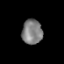
Tissue: prostate
Cell type: T cells
Senescence score: 0.3535
Nuclear area (px): 498
Mean DAPI intensity: 127.024